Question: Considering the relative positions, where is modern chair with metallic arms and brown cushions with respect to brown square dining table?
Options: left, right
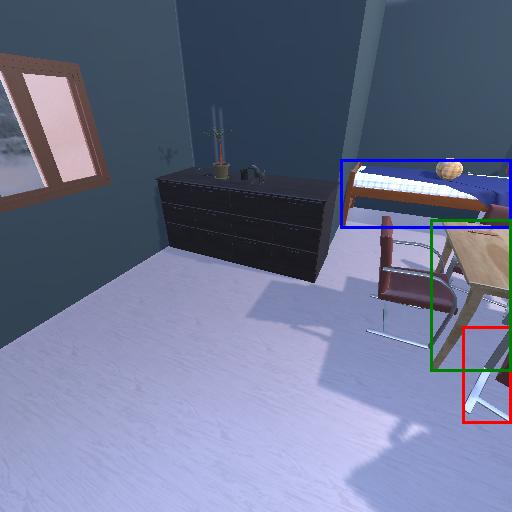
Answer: left